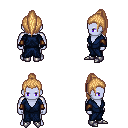
a pixel art fantasy rpg character, male body template, dark elf, purple skin, blue robe, gold greaves, light blonde long topknot hairstyle, cloth bracers, metal boots, four views (front, back, left, right), 2x2 character sprite sheet, small pixel art, hard edges, no anti-aliasing